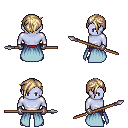
a pixel art fantasy rpg character, male body template, dark elf, purple skin, overskirt, red pants, white blonde pixie cut hairstyle, metal gloves, spear, four views (front, back, left, right), 2x2 character sprite sheet, small pixel art, hard edges, no anti-aliasing